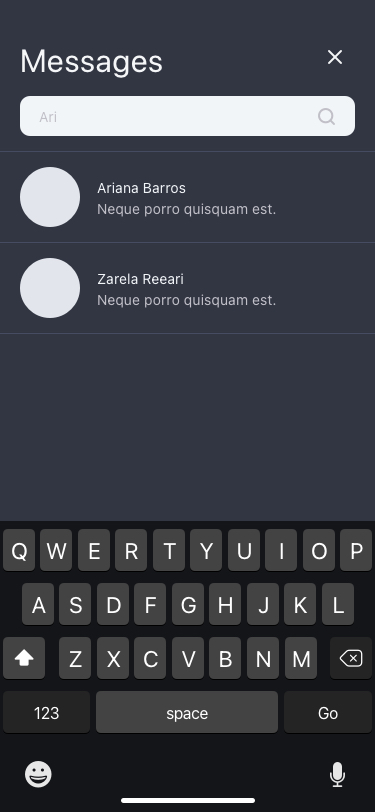
Text in this UI design:
Zarela Reeari
Neque porro quisquam est.
Ariana Barros
Neque porro quisquam est.
Messages